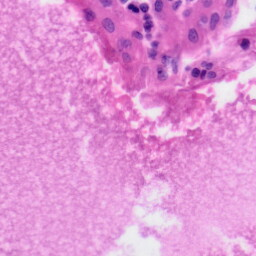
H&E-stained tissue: Tonsil